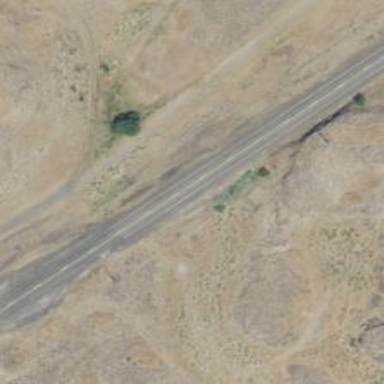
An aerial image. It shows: Abandoned road.